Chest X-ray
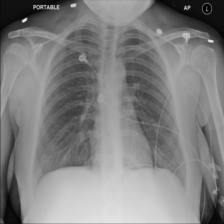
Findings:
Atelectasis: negative
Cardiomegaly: negative
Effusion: negative
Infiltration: negative
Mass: negative
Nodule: negative
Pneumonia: negative
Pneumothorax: negative
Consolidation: negative
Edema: negative
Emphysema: negative
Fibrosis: negative
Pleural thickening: negative
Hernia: negative